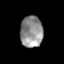
Tissue: lung
Cell type: Myeloid cells
Senescence score: 0.2261
Nuclear area (px): 687
Mean DAPI intensity: 144.338